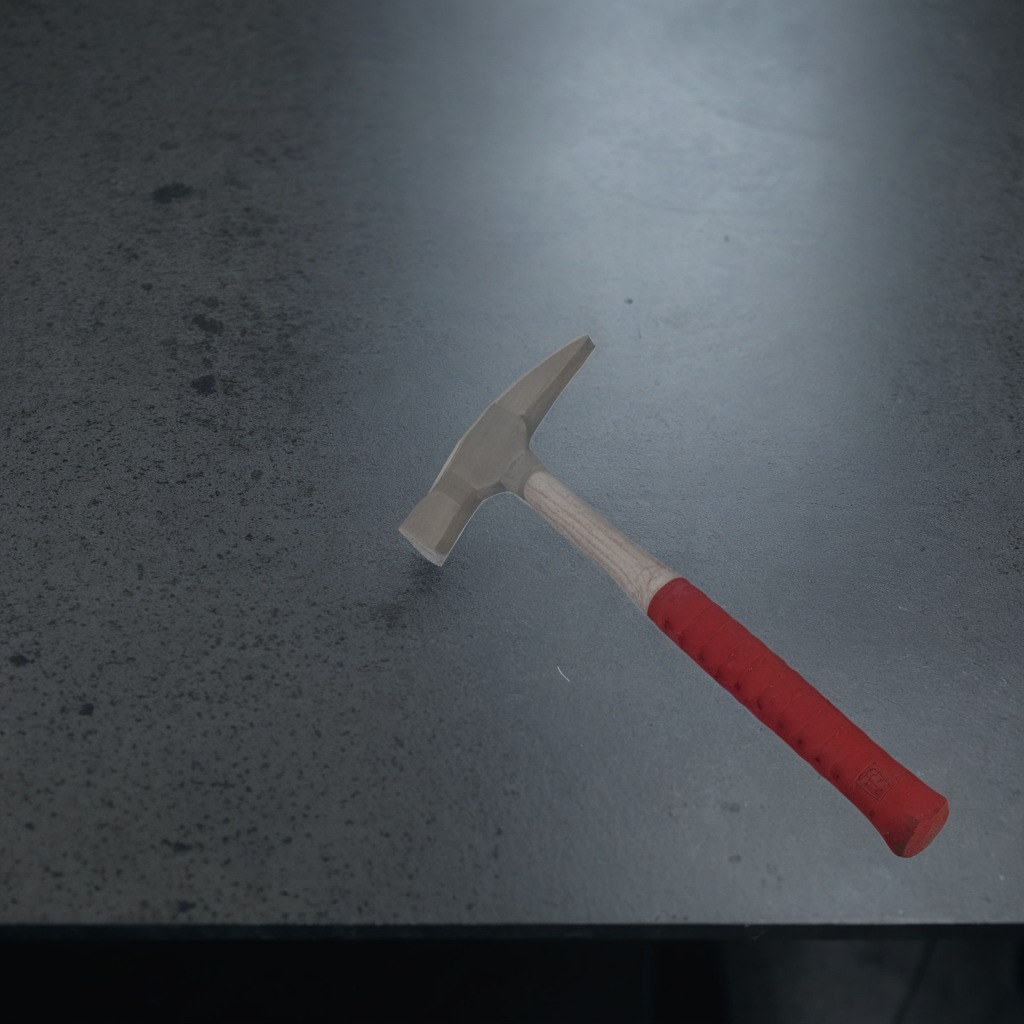
A hammer lying on a clean granite table inside a workshop at night dim ambient light soft shadows worn but